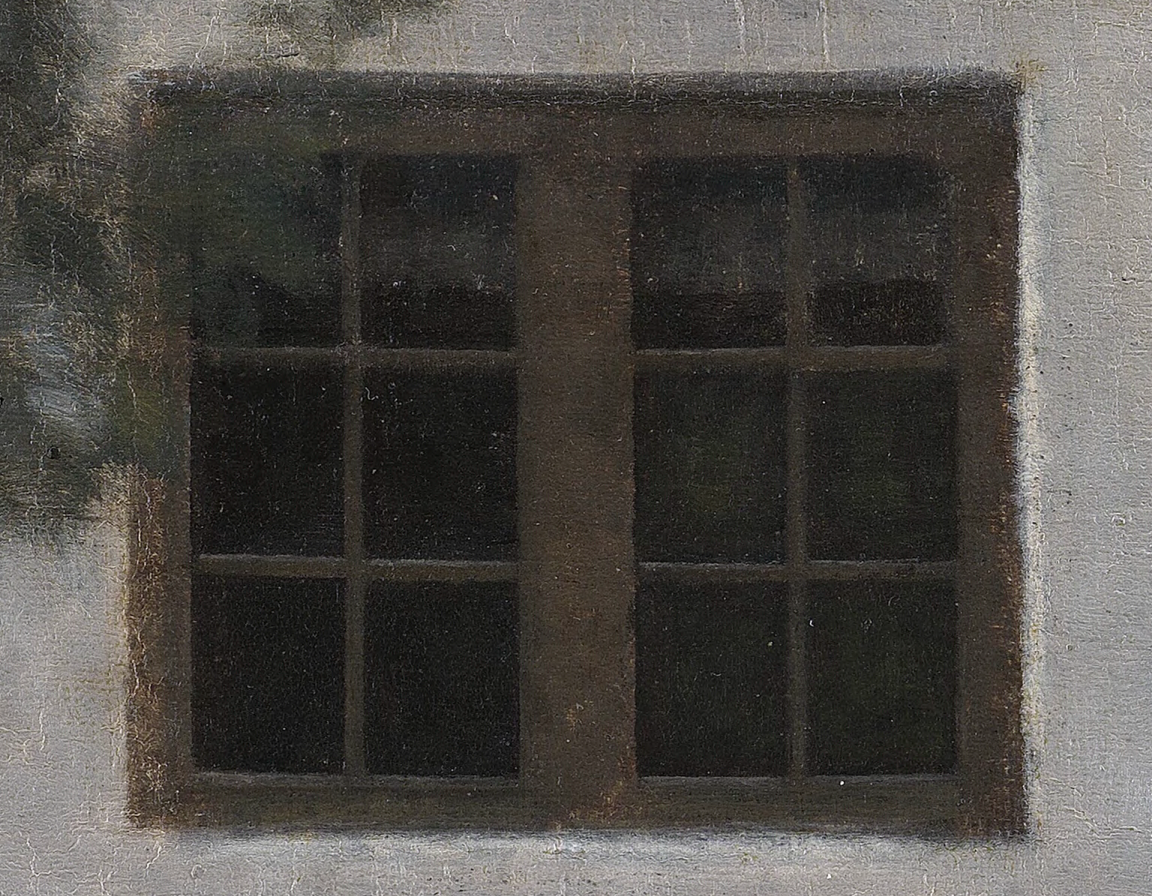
landscape painting, medium, overcast daylight, white farmhouse exterior with dark gridded window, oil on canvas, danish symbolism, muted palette